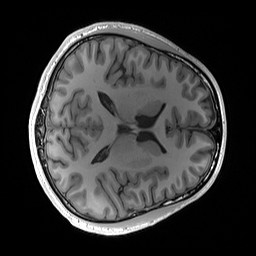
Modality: T1w
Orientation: axial